Question: I'm trying to make the game Tetris in java.
I've gotten it to the point where:
- a new block is generated when it hits the floor or its y+1 is not null (meaning there's another block under it)'''
public void collisionCheck(int x, int y) {
if (activetile.getY() == this.height-2 || getTileAt(x, y+1) != null) {
activetile = new Tile(this, 0, 0);
}
}
'''
- A row clears when the bottom row is full of non-null values, or the Tetris pieces (for y = 4 (the floor), loop through x till x = 4 and check if all non-null)'''
public void checkBottomFull(int x, int y) {
while (getTileAt(x,y) != null) {
say("(" + x + ", " + y +")");
if (x == 3) {
say("row is full");
//replace full row with tiles from above
for (int i = 0; i < 4; i++) {
for (int j = 5; j > 0; j--) {
grid[j][i] = getTileAt(i,j-1);
grid[j-1][i] = null;
}
}
break;
}
x++;
}
}
'''
Right now, I'm using keys to move the block:
'''
public void keyPressed(KeyEvent e) {
int keyCode = e.getKeyCode();
if(keyCode == KeyEvent.VK_DOWN) {
activetile.setLocation(activetile.getX(), activetile.getY()+1);
System.out.println("coordinates: " + activetile.getX() + ", " + activetile.getY());
collisionCheck(activetile.getX(),activetile.getY());
checkBottomFull(0,4);
repaint();
}
}
'''
---
There's two issues I'm having:
1) In the picture you'll notice I've dropped the block all the way to the floor... and the row cleared. After it's cleared, it will generate a block to the top left (x=0, y=1) which I have no control over.
2) On the floor there seems to be a red line... which I'm assuming is a row of blocks hidden by the JFrame... I'm not sure why that's there.

FYI: If you're wondering why grid[j][i] has the rows and columns flipped (aka, why it's not grid[i][j]) is because I instantiated it as 'grid = new Tile[height][width];'
Any thoughts?
Thanks!
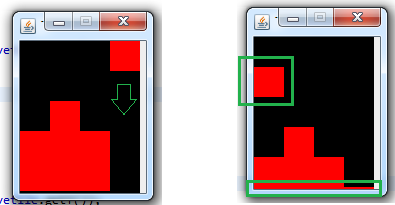
Answer: Bah,
Turns out in the key event, I needed to check if the bottom was full before checking if there is a collision.
I guess what was happening is, when I was checking 'collisionCheck(activetile.getX(),activetile.getY());' before 'checkBottomFull(0,4);', when the bottom was full, it would clear the row and set the current row equal to the row above it: 'grid[j][i] = getTileAt(i,j-1);', the problem was that 'collisionCheck' was generating a new piece and the that newly generated piece was getting cleared and replaced by 'checkBottomFull'.
Putting the collision check after the 'checkBottomFull' ensures that the newly generated piece won't be replaced if bottom is full.